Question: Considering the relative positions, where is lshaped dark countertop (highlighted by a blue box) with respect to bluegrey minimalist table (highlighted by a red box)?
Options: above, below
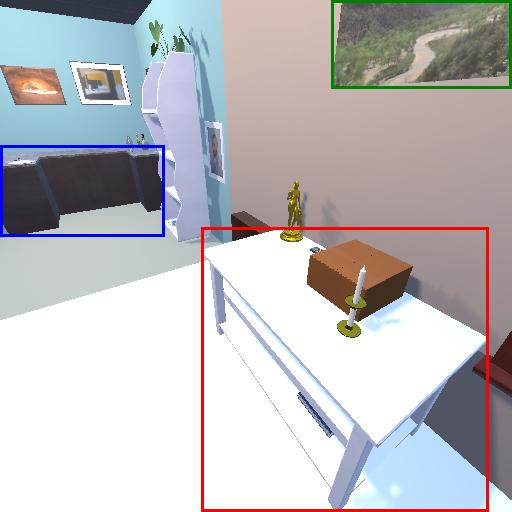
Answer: above